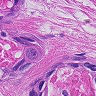
Metastatic tissue present: yes